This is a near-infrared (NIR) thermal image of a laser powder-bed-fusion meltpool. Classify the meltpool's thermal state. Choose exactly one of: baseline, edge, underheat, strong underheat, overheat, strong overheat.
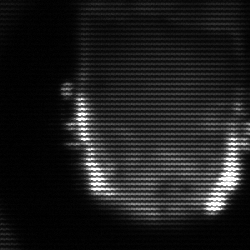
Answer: baseline